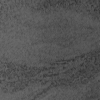
Label: not_dusty